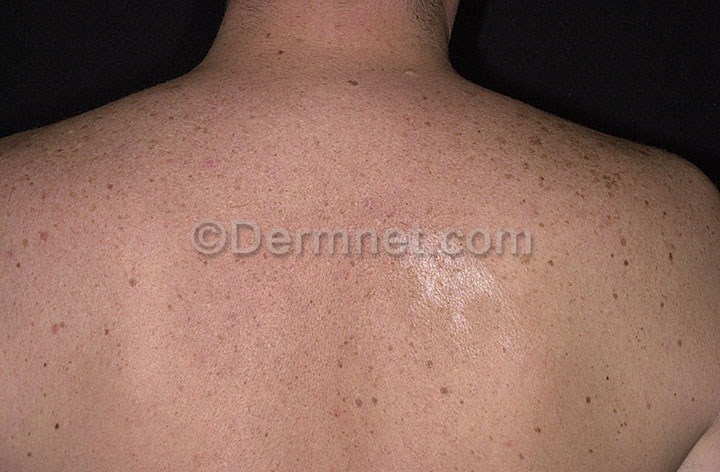
Disease: Lupus and other Connective Tissue diseases